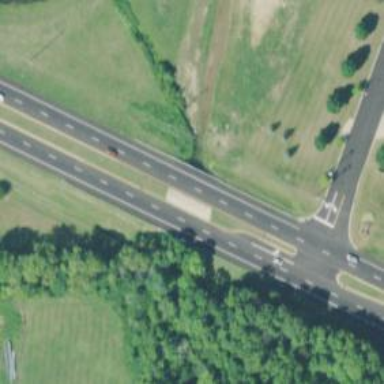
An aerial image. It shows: Trunk highway with bridge.